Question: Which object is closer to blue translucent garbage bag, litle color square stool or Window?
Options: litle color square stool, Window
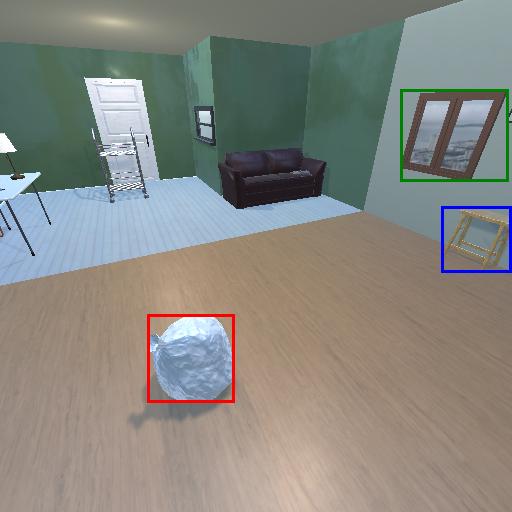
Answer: litle color square stool